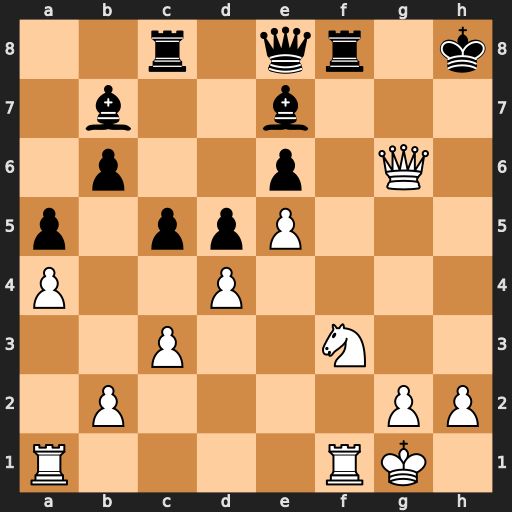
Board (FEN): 2r1qr1k/1b2b3/1p2p1Q1/p1ppP3/P2P4/2P2N2/1P4PP/R4RK1
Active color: w
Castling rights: -
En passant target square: -
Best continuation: Qh6+ Kg8 Ng5 Bxg5 Qxg5+